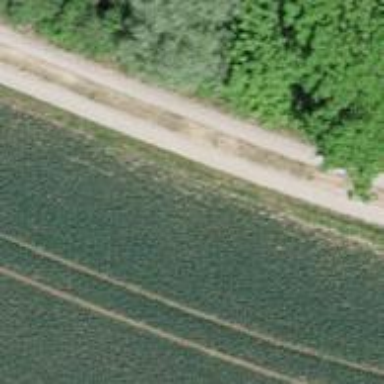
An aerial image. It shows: Track with grade2 tracktype.